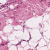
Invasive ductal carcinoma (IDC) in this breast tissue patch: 0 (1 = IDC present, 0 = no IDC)